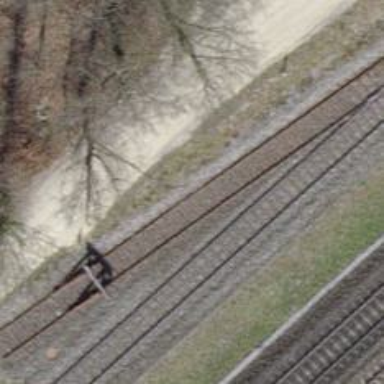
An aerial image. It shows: Single-track spur railway line.